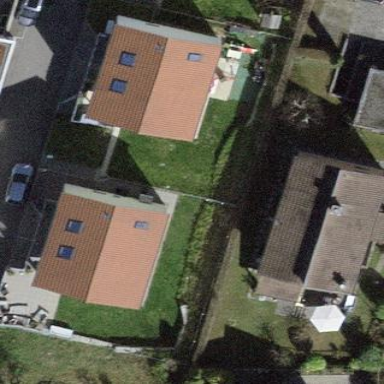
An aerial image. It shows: Building with tile roof.